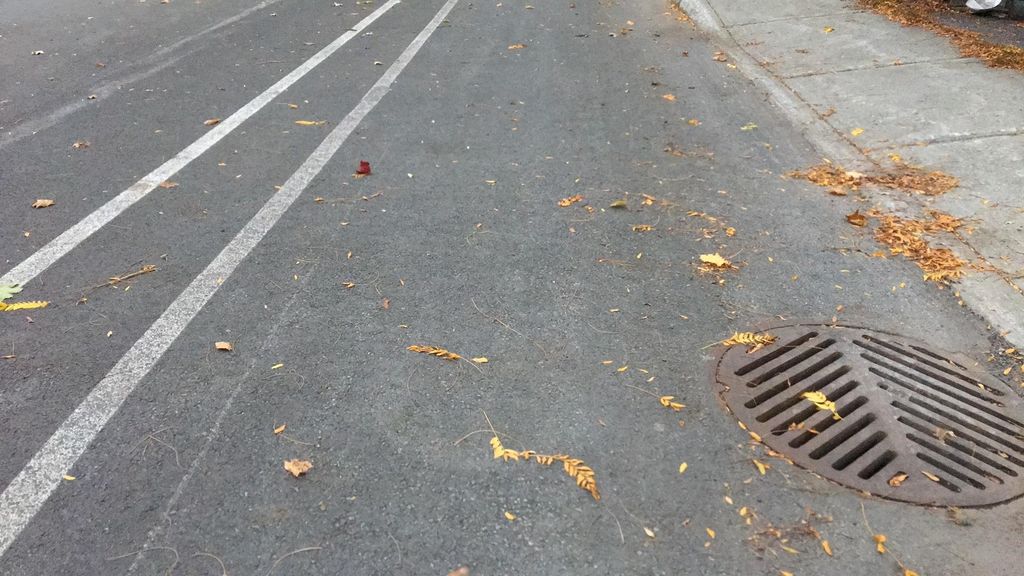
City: montreal